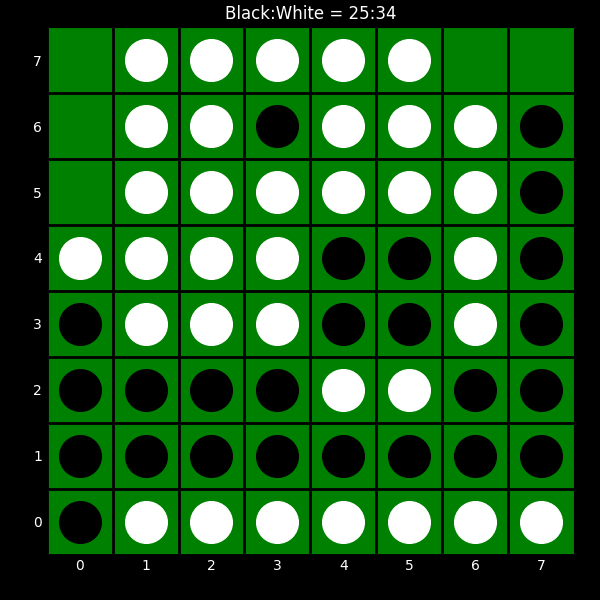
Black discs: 25
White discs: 34